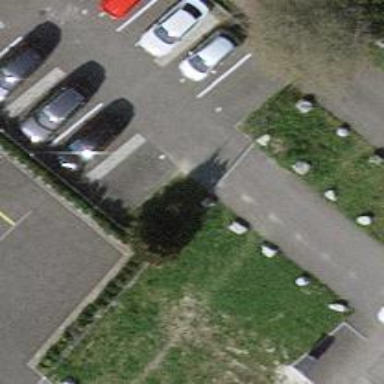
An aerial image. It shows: Block barrier.